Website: apple
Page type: address-validator
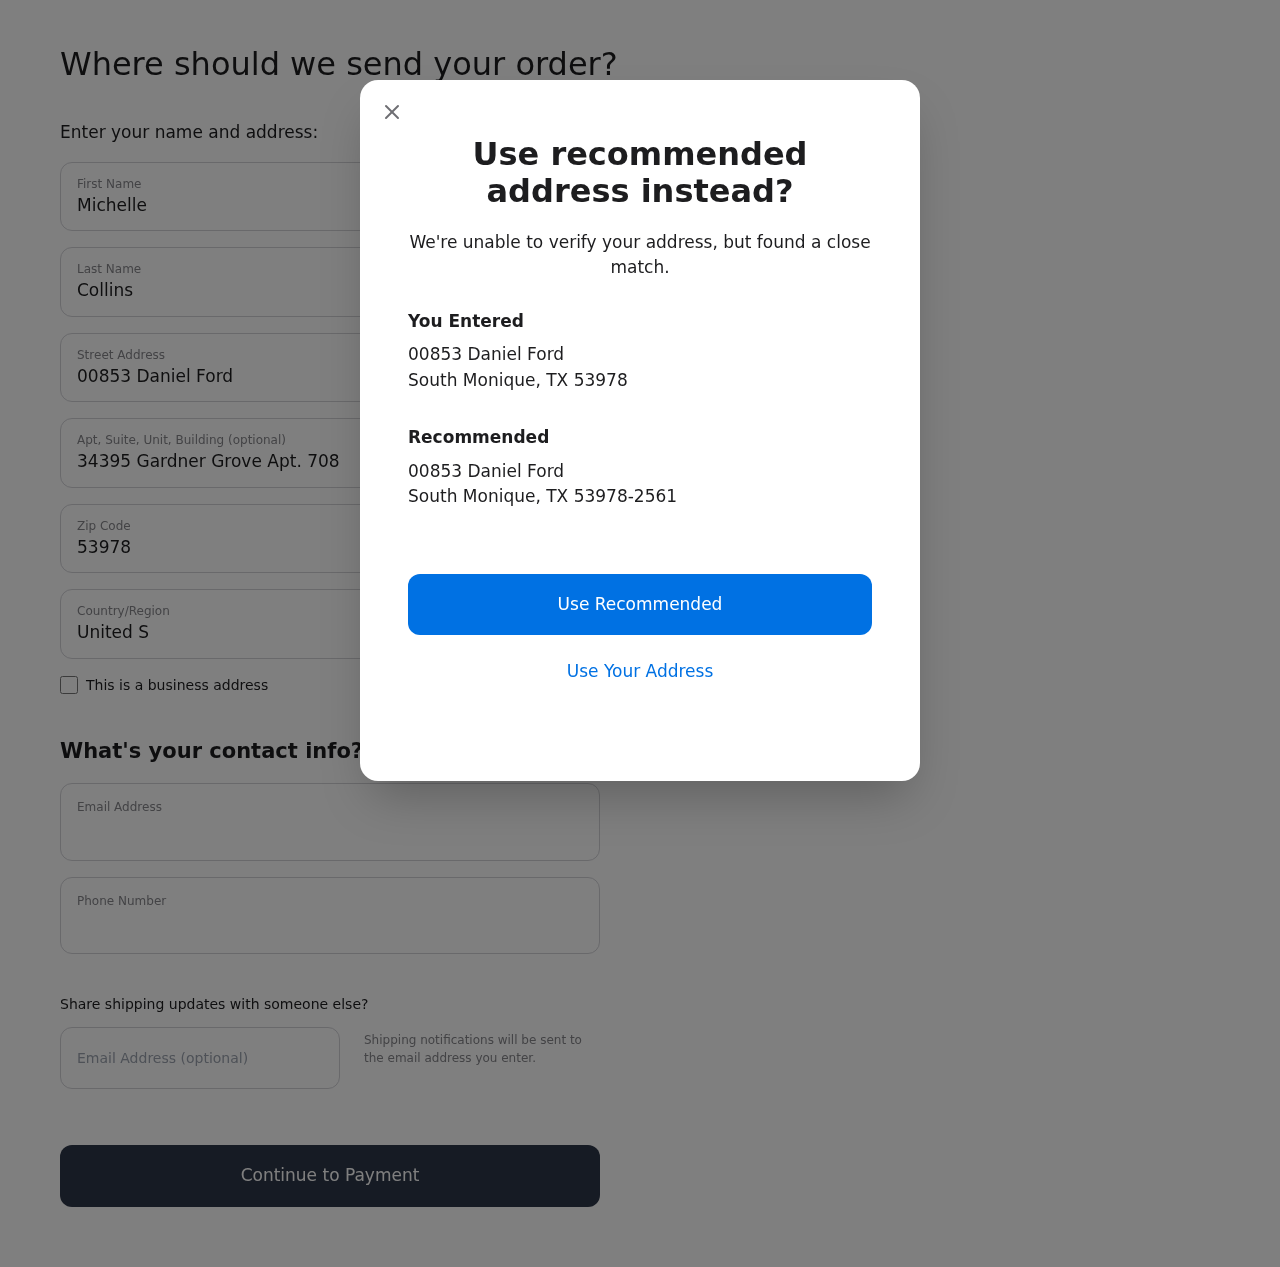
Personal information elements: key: PII_CITY
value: South Monique
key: PII_COUNTRY
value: United States
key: PII_EMAIL
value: mcollins@gmail.com
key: PII_FIRSTNAME
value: Michelle
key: PII_GIFT_EMAIL
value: jack.beck@yahoo.com
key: PII_LASTNAME
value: Collins
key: PII_PHONE
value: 5166953852
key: PII_POSTCODE
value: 53978
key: PII_POSTCODE_FULL
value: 53978-2561
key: PII_STATE_ABBR
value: TX
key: PII_STREET
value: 00853 Daniel Ford
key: PII_STREET2
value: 00853 Daniel Ford
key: PII_STREET2
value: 34395 Gardner Grove Apt. 708
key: PII_CITY2
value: South Monique
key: PII_STATE_ABBR2
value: TX